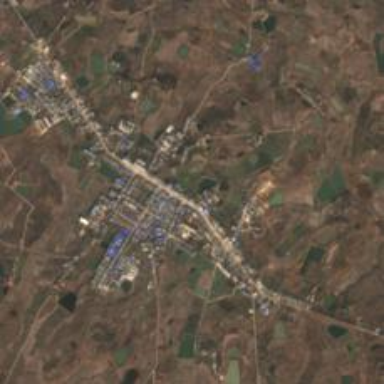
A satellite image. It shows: Township classified as town.